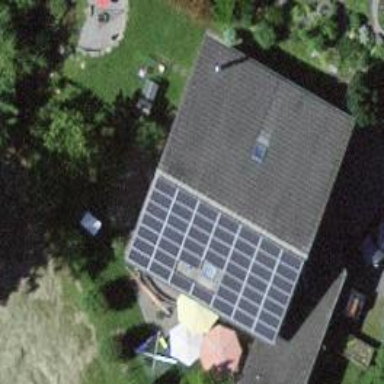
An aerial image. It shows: Solar power generator with photovoltaic panels.